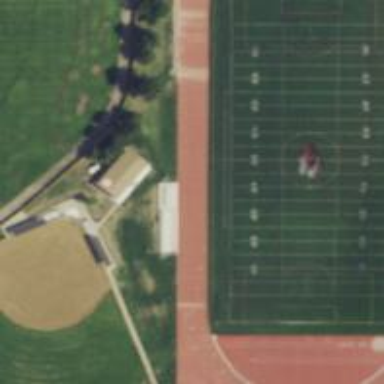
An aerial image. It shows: Pitch for American football.